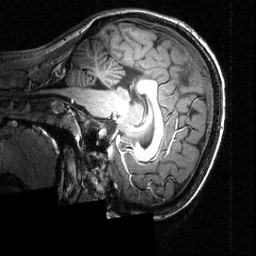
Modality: T1w
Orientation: sagittal
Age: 24
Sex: female
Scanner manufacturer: siemens
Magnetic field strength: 3.951 T
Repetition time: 1.5 s
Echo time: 0.00335 s